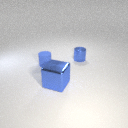
large blue metal cube to the left of small blue metal cylinder